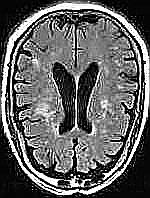
Label: notumor